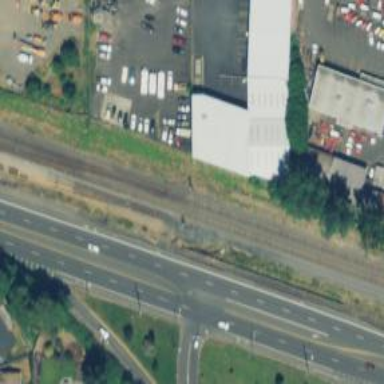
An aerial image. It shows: Railway signal.